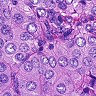
Metastatic tissue present: yes